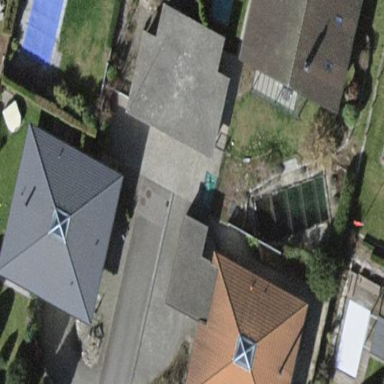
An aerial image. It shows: Detached building.